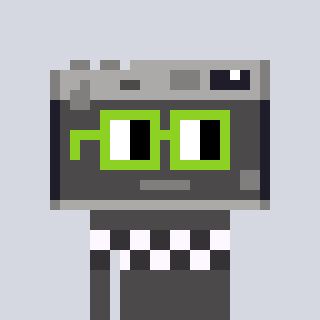
a pixel art character with square light green glasses, a camera-shaped head and a grayscale-colored body on a cool background